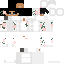
A female human skin with pale skin, wearing brown long hair dressed in a blue tshirt and red pants, featuring a closed mouth.